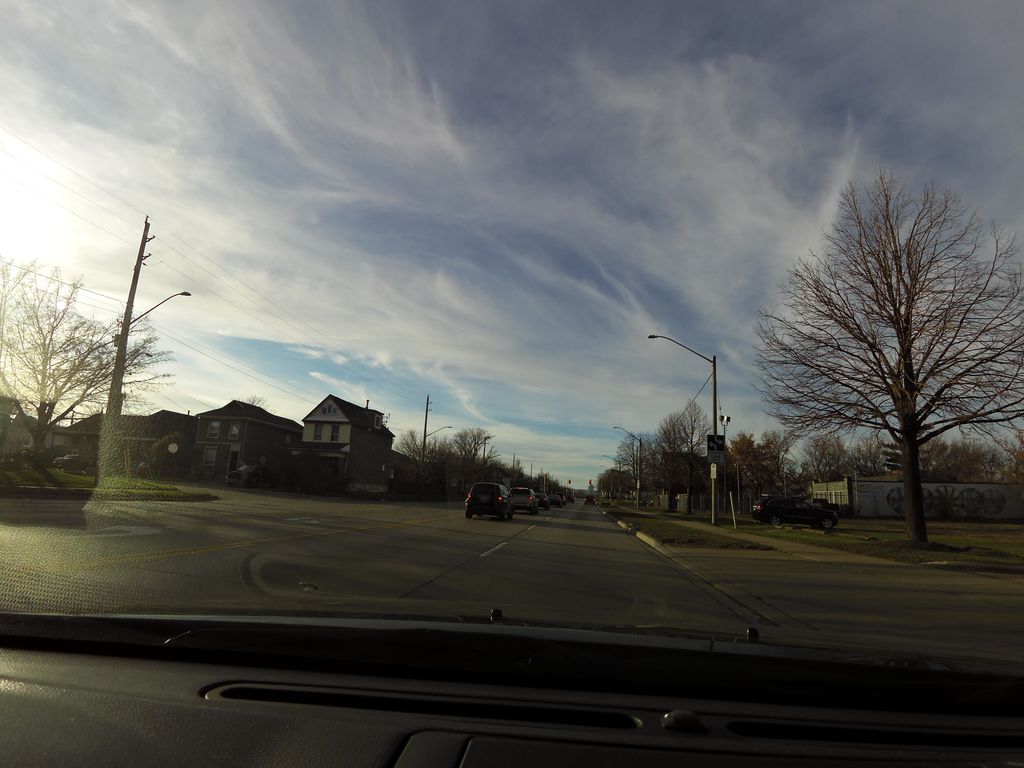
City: hamilton